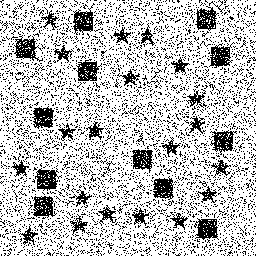
Squares: 12
Triangles: 0
Stars: 20
Total shapes: 32